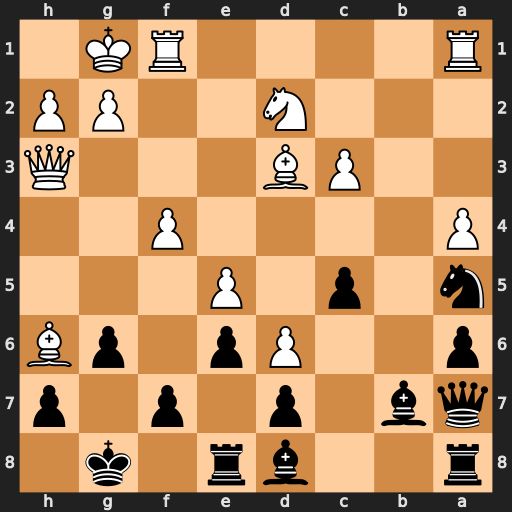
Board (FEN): r2br1k1/qb1p1p1p/p2Pp1pB/n1p1P3/P4P2/2PB3Q/3N2PP/R4RK1
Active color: b
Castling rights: -
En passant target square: -
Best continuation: c4+ Kh1 cxd3 f5 exf5